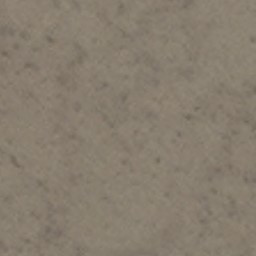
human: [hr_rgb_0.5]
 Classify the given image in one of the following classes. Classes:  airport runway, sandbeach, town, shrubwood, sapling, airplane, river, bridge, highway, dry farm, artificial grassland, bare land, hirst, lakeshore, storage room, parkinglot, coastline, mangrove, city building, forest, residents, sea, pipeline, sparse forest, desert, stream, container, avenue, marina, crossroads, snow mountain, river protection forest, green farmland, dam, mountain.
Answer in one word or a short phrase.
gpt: bare land